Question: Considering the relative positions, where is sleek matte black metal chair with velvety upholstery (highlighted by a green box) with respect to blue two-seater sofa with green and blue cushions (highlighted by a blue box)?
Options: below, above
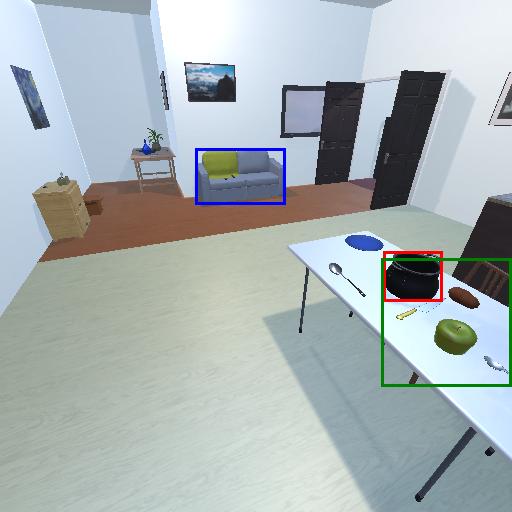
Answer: below